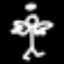
Label: angel